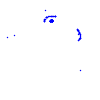
Particle: proton